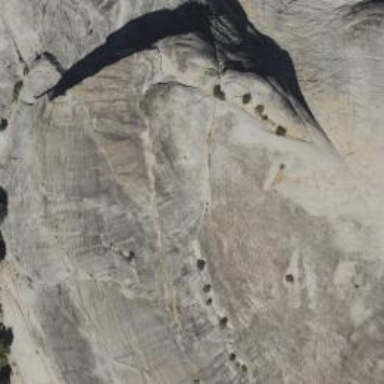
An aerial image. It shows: Crag perfect for climbing near natural peak.